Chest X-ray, PA view. Patient: 45 years old, sex M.
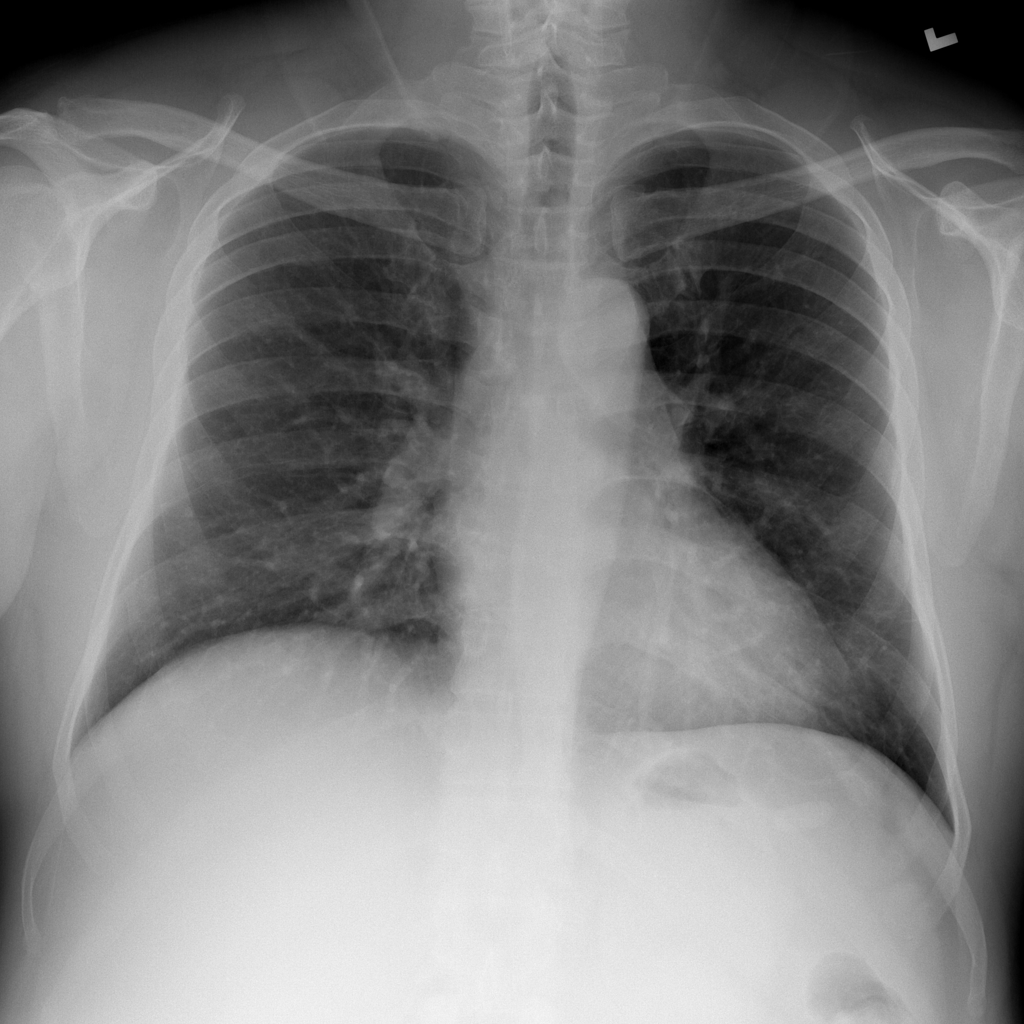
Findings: No Finding